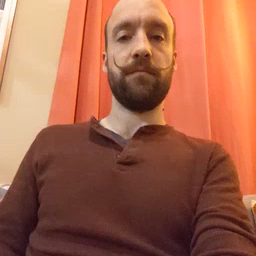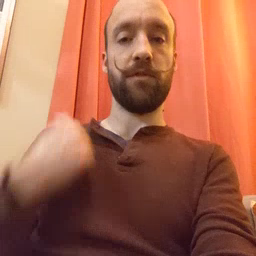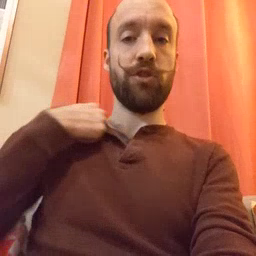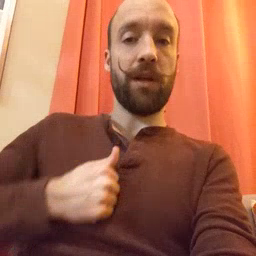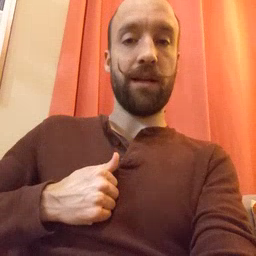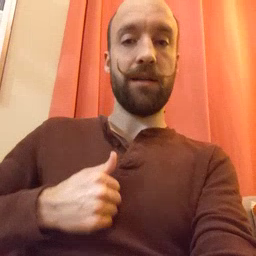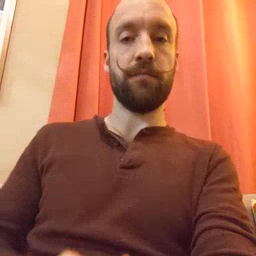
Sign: jacket